Aerial crown-view tile of a tropical tree (Barro Colorado Island, Panama), acquired 20250616:
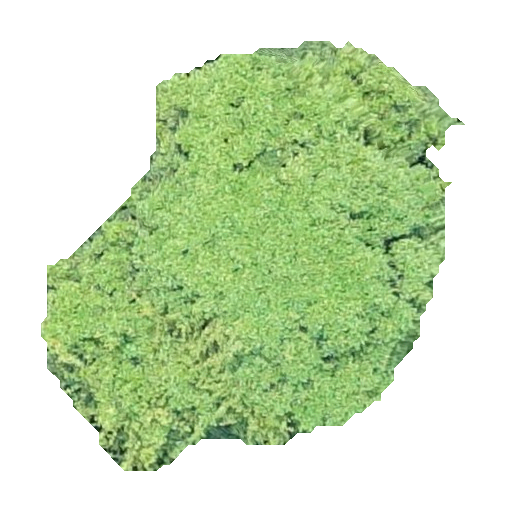
Species: Prioria copaifera
GBIF accepted scientific name: Prioria copaifera
Crown area: 179.582 m²